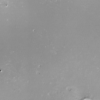
Label: not_dusty